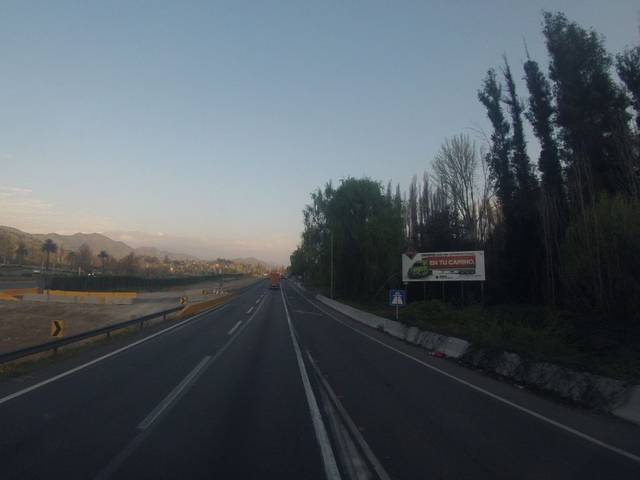
Region: Chile
Coordinates: -33.923, -70.723